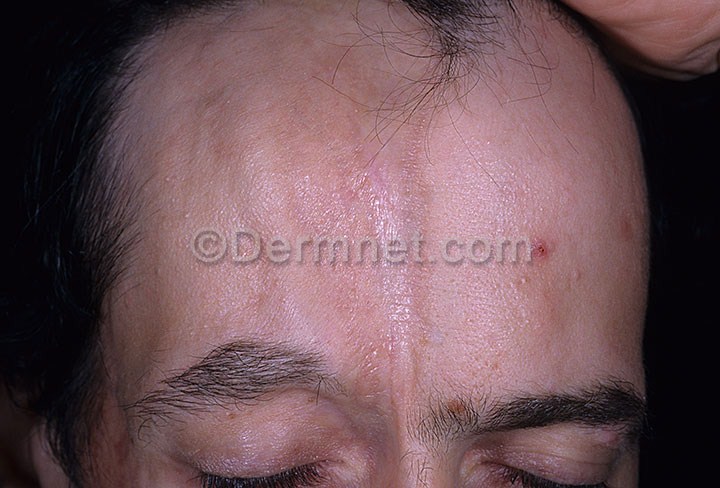
Disease: Lupus and other Connective Tissue diseases